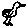
Label: bird